The image is a continuous-wavelet scalogram (time versus scale) of a rotating-machine vibration signal. Diagnose the rotating machine from this image, choosing from: normal, misalignment, unbalance, looseness.
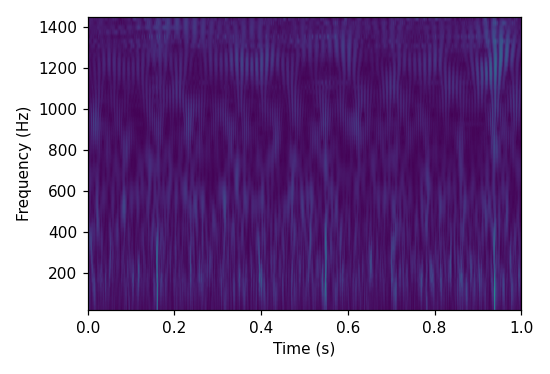
Answer: normal